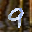
Label: 9